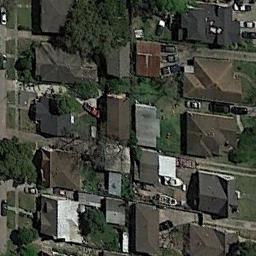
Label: dense_residential